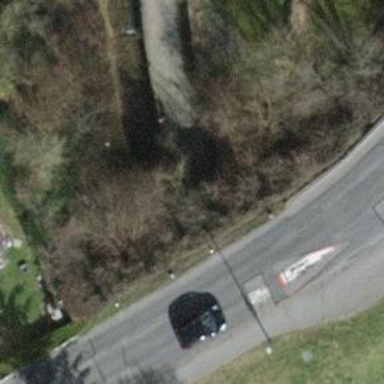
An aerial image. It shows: Tunnel footway.